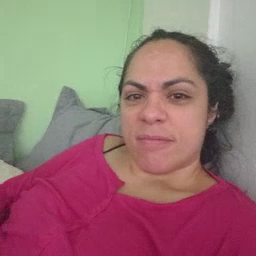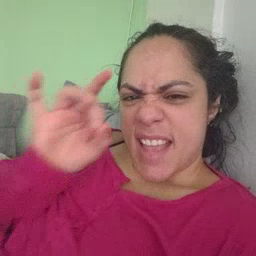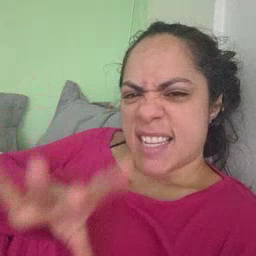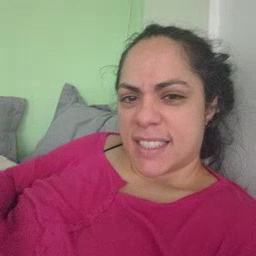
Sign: hate